Две батарейки с одинаковой ЭДC $\left(\mathscr{E}_{1}=\mathscr{E}_{2}=\mathscr{E}\right)$, но разными внутренними сопротивлениями ($r_{1}=0.1~Ом$, $r_{2}=1.1~Ом$) включены последовательно в цепь, содержащую конденсатор, емкость которого равна $C$, и резисторы, сопротивления которых равны $R_{1}=2.8~Ом$ и $R_{2}=1.12~Ом$ соответственно (см. рисунок).  Сначала, когда цепь разомкнута, идеальный вольтметр, подсоединенный к клеммам батареи $\mathscr{E}_{1}$, показывает напряжение $U_{0}=8~В$. Потом вольтметр подсоединяют к клеммам батареи $\mathscr{E}_{2}$ и замыкают ключ $K$.
Найдите показания вольтметра непосредственно после замыкания ключа и после того, как токи в цепи установятся.
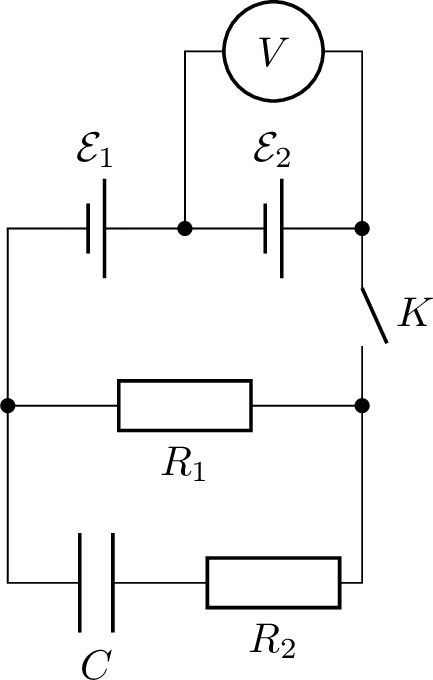
Решение: Так как вольтметр идеальный, то до замыкания ключа он показывает значение ЭДС батареи: $$ U_{0}=\mathscr{E}=8~В. $$ Сразу после замыкания ключа сила тока, текущего в цепи, равна $$ I_{1}=\frac{2 U_{0}}{r_{1}+r_{2}+\frac{R_{1} R_{2}}{R_{1}+R_{2}}}=0.8~А, $$ а напряжение на второй батарее $$ U_{1}=\mathscr{E}-I_{1} r_{2}=U_{0} \frac{r_{1}-r_{2}+\frac{R_{1} R_{2}}{R_{1}+R_{2}}}{r_{1}+r_{2}+\frac{R_{1} R_{2}}{R_{1}+R_{2}}}=-0.1 U_{0}=-0.8~В. $$ Когда конденсатор зарядится, ток будет течь только через сопротивление $R_{1}$, и тогда $$ I_{2}=\frac{2 U_{0}}{r_{1}+r_{2}+R_{1}}=4~А. $$ Следовательно, $$ U_{2}=\mathscr{E}-I_{2} r_{2}=U_{0} \frac{r_{1}-r_{2}+R_{1}}{r_{1}+r_{2}+R_{1}}=0.45 U_{0}=3.6~В. $$ Обратим внимание на то, что напряжение на батарее в зависимости от схемы включения может менять знак.
Ответ: $$ U_{1}=U_{0} \frac{r_{1}-r_{2}+\frac{R_{1} R_{2}}{R_{1}+R_{2}}}{r_{1}+r_{2}+\frac{R_{1} R_{2}}{R_{1}+R_{2}}}=-0.8~В. $$ $$ U_{2}=U_{0} \frac{r_{1}-r_{2}+R_{1}}{r_{1}+r_{2}+R_{1}}=3.6~В. $$
Темы:
T, Электричество, Цепи, Всероссийские, Электрические цепи, Цепь с резистором, Неидеальный элемент